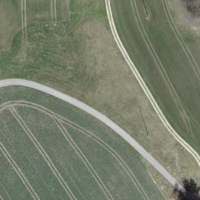
EUNIS habitat code: 52
Species observed at this site:
Dolycoris baccarum